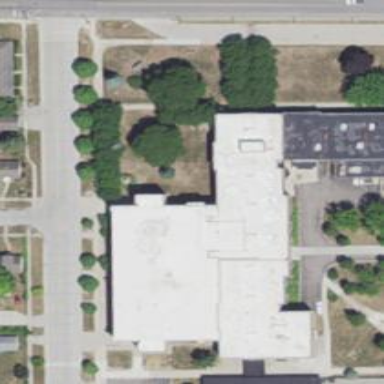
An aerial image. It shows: School.